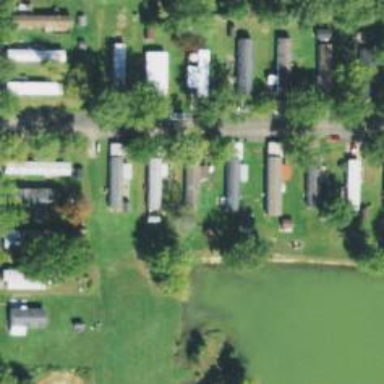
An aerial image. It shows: Residential area designated as trailer park.